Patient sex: M
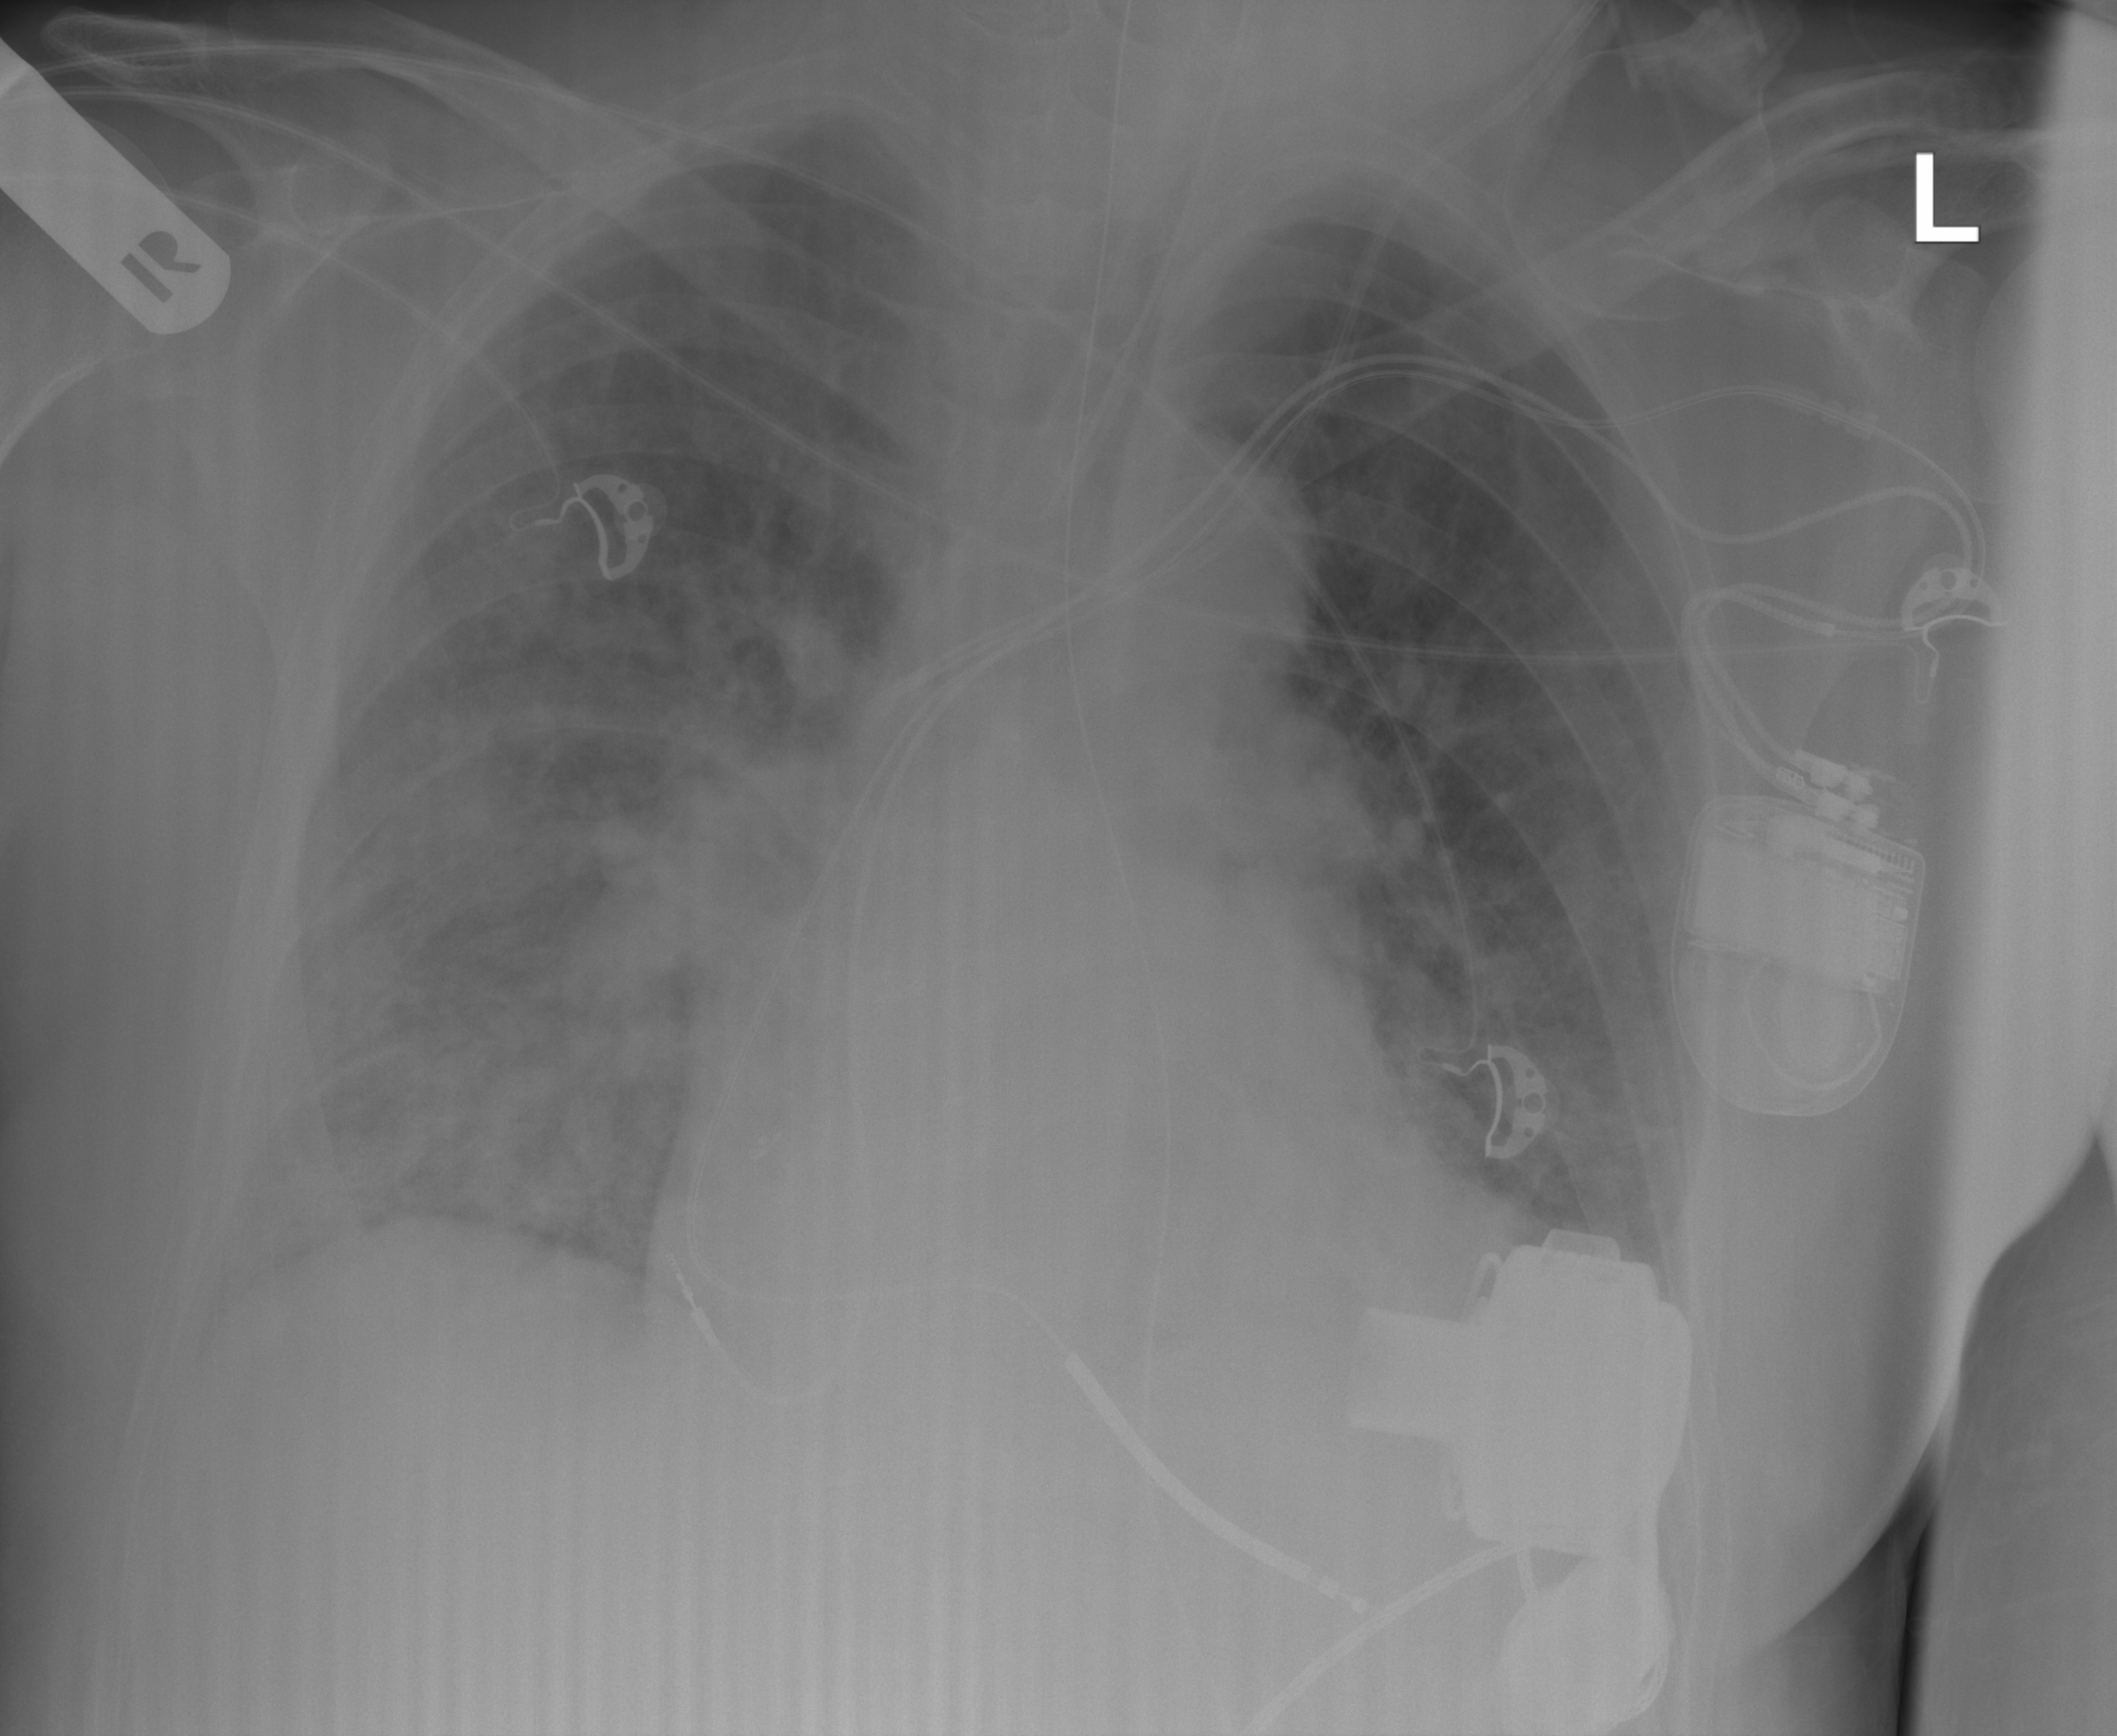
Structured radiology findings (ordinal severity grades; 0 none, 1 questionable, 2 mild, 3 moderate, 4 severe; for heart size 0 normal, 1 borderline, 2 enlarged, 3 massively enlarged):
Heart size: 2
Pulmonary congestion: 3
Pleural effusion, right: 0
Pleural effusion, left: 0
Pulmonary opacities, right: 3
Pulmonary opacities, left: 2
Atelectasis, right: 2
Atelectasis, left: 2